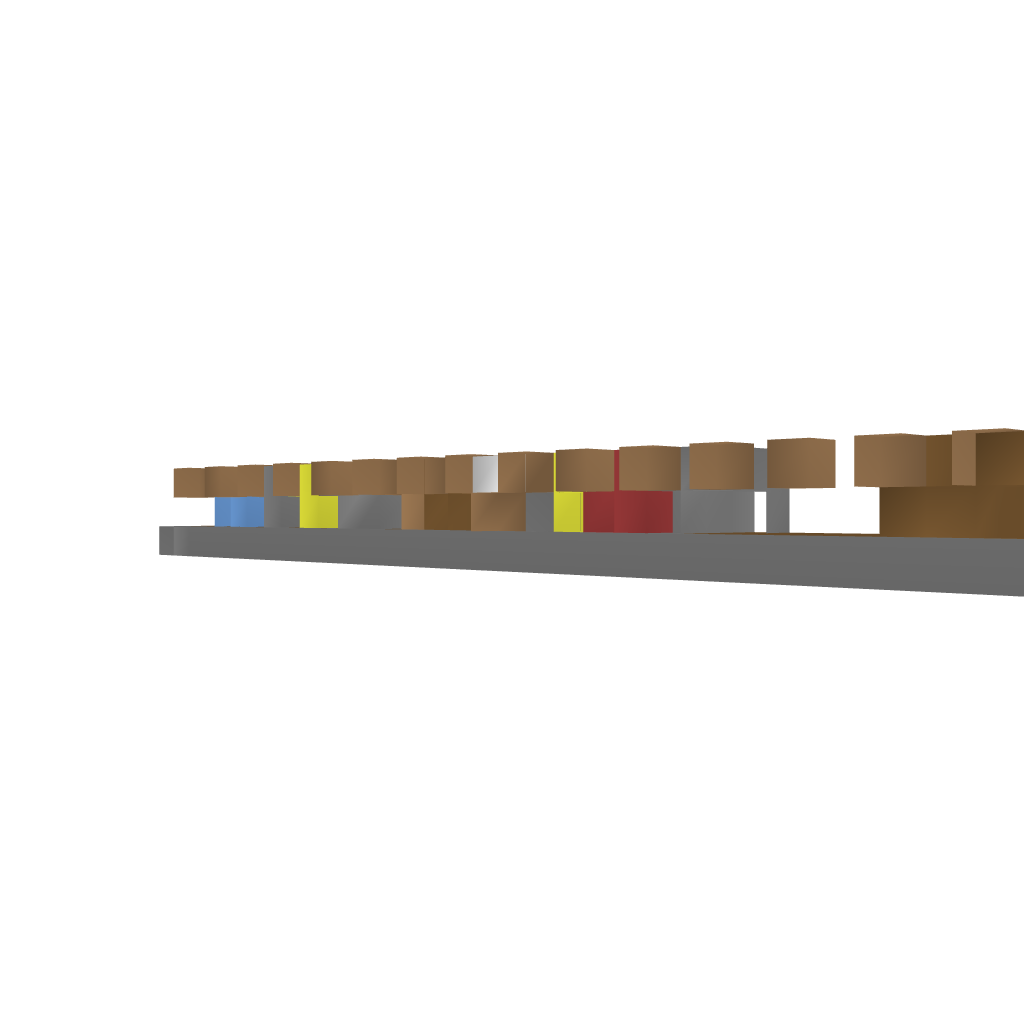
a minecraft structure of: Resorces Giver bad low quality